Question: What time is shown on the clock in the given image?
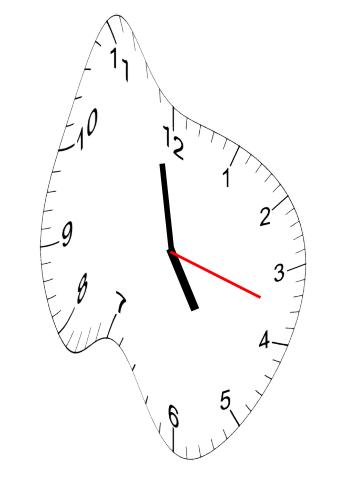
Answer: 04:58:18